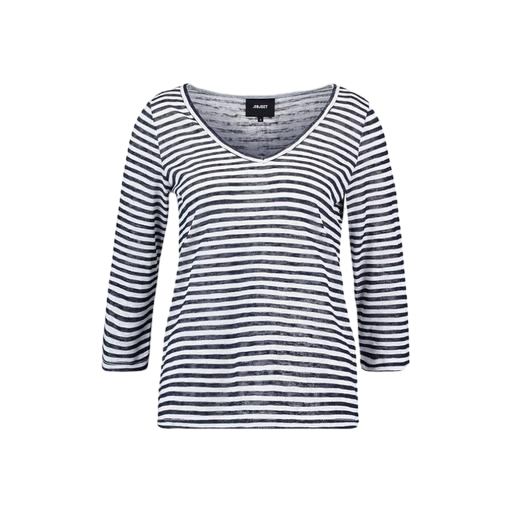
blue long-sleeved striped top, white long-sleeved striped top, striped shirt, white background